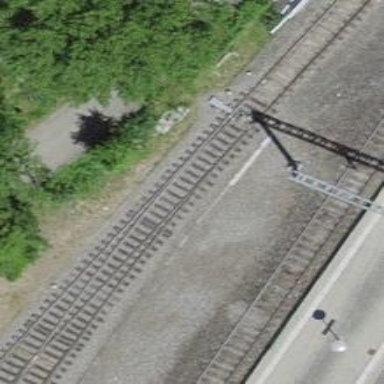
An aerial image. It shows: Railway switch.